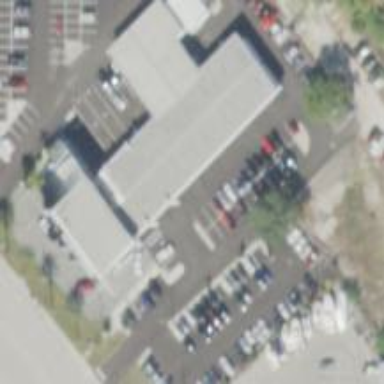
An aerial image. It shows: Car shop building.